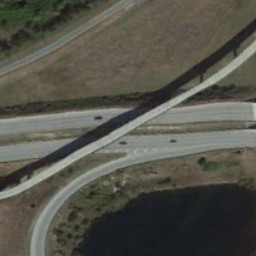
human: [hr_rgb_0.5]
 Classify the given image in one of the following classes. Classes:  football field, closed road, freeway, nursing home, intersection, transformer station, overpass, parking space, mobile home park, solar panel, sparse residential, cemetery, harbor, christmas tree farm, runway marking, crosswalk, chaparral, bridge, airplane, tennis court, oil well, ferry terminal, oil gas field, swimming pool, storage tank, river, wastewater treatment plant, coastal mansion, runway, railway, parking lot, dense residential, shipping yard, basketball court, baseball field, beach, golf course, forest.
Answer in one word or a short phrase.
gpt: overpass